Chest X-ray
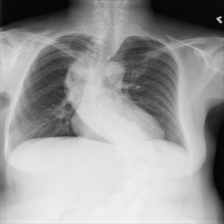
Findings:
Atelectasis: negative
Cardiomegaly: negative
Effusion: negative
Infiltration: negative
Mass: negative
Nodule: negative
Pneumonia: negative
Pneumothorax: negative
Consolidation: negative
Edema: negative
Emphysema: negative
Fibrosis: negative
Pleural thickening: negative
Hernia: negative